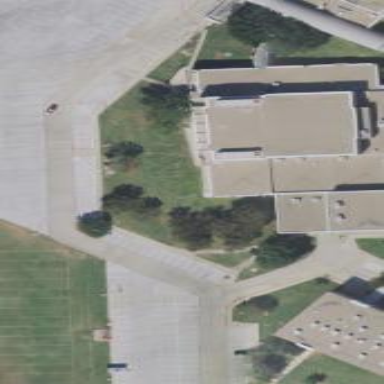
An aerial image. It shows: School building.